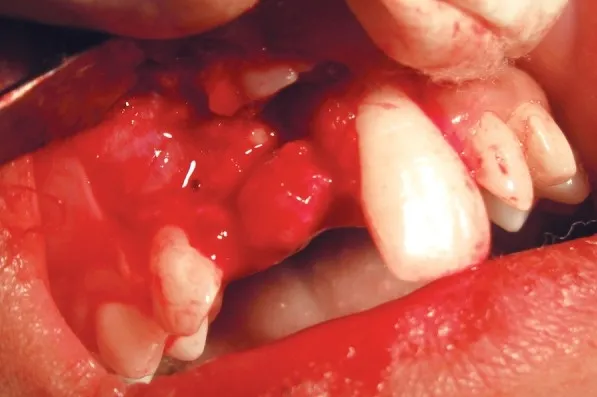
Mass of soft tissue seen superficial to the odontome.
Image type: medical_photograph (other_medical_photograph)